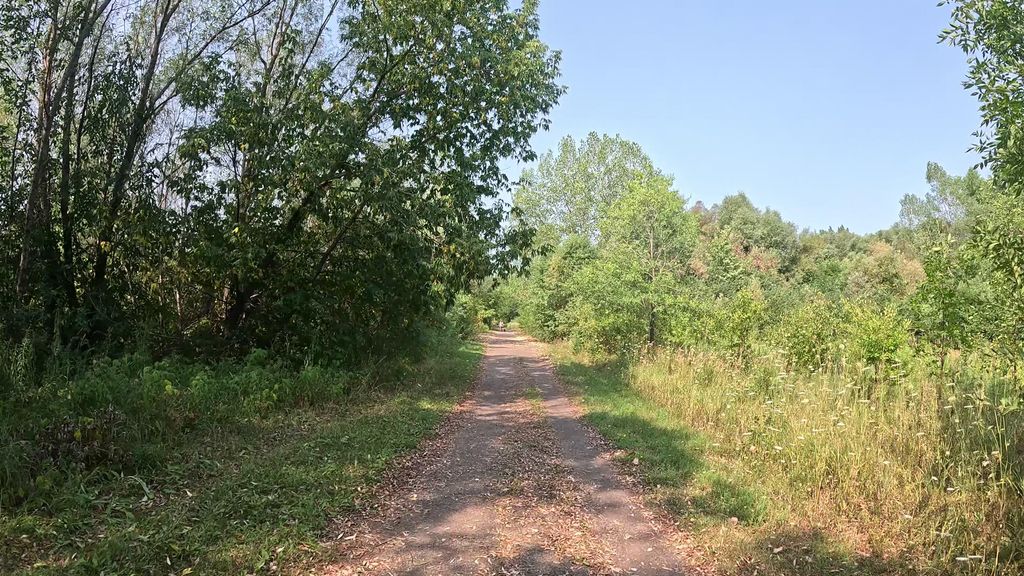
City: ottawa-gatineau